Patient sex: M
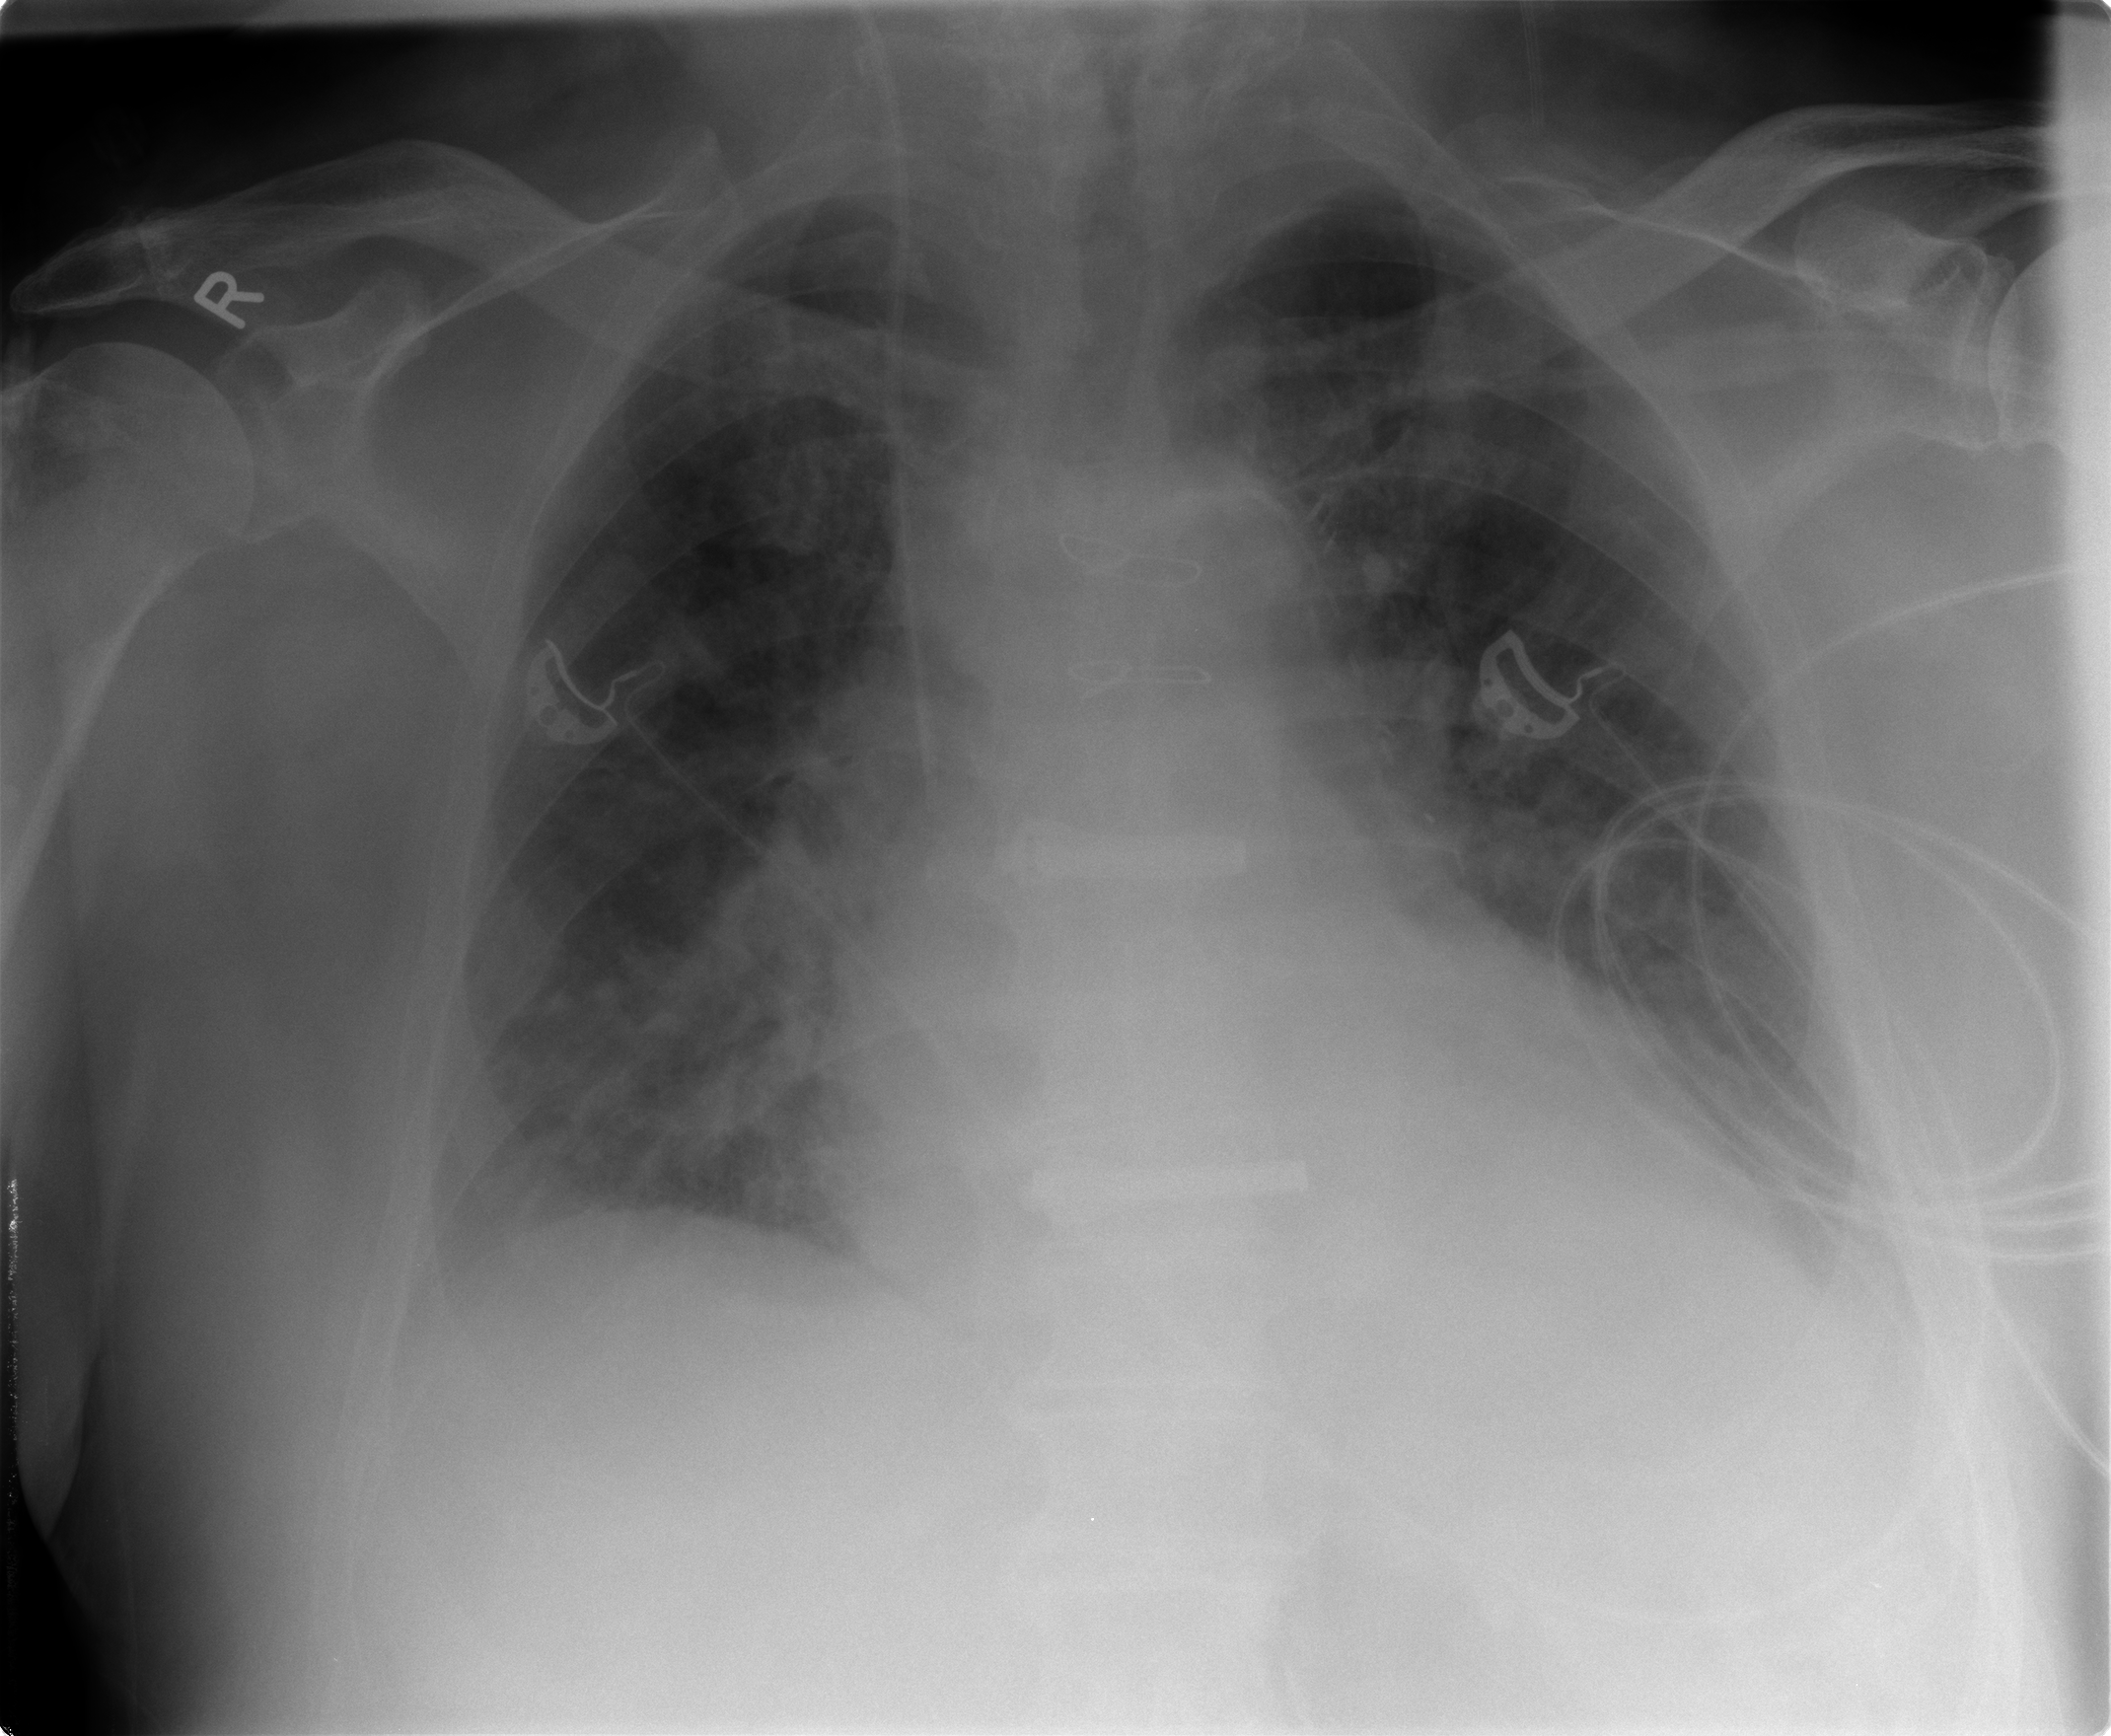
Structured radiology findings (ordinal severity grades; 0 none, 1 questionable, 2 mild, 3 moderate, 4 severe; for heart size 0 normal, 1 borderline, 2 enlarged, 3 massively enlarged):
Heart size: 3
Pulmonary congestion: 2
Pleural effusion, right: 2
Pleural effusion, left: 2
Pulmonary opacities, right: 3
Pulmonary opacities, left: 2
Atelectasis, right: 2
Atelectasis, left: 2